Question: I have the following model definitions in an OpenAPI/Swagger spec:
'''
"definitions": {
"models.Equipment": {
"title": "Equipment",
"type": "object",
"properties": {
"Features": {
"type": "array",
"items": {
"$ref": "#/definitions/models.Feature"
}
},
"Id": {
"type": "integer",
"format": "int64"
},
"IdType": {
"type": "string"
},
"Name": {
"type": "string"
},
"Price": {
"type": "integer",
"format": "int32"
}
}
},
"models.Feature": {
"title": "Feature",
"type": "object",
"properties": {
"Equipments": {
"type": "array",
"items": {
"$ref": "#/definitions/models.Equipment"
}
},
"Id": {
"type": "integer",
"format": "int64"
},
"IdFeature": {
"$ref": "#/definitions/models.Feature"
},
"Name": {
"type": "string"
}
}
}
}
'''
In the 'Feature' model, he 'Equipments' property is defined as an array of 'Equipment' models, but Swagger UI 3.x renders it as an empty array '[]'. Everywhere 'Feature' model is used, like as examples for 'POST' method in 'Feature' I have this kind of display.

Is the definition incorrect in some way?
The complete spec is here:
<URL>
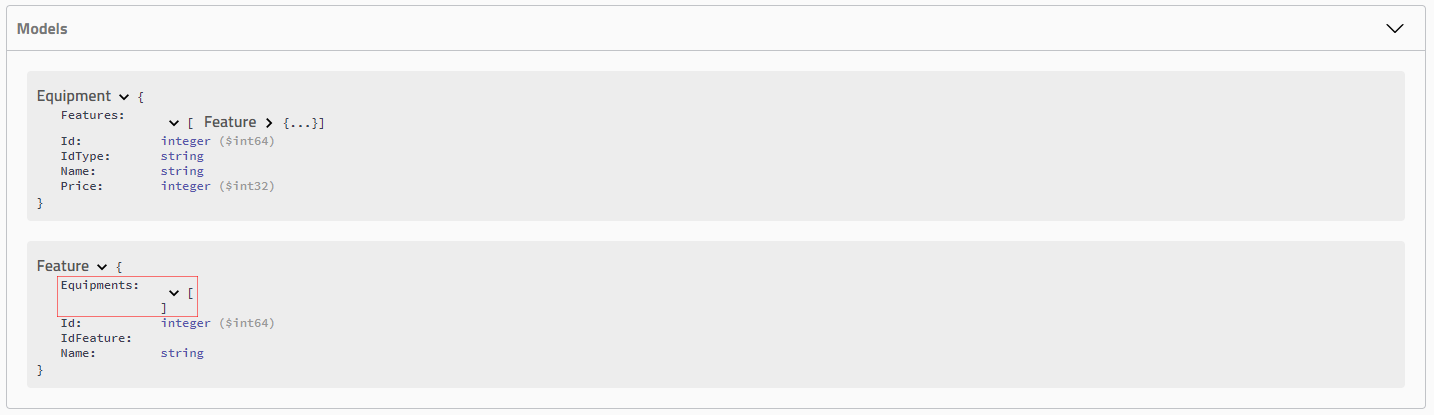
Answer: This seems to be a bug in Swagger UI and is most likely caused by circular references in your models - 'models.Equipment' references 'models.Feature', and 'models.Feature' references 'models.Equipment'. You can open an issue in the <URL> on GitHub.
Your spec also contains errors in the response definitions:
'''
"responses": {
"200": {
"schema": {
"$ref": "#/definitions/models.Equipment"
}
},
"403": {}
}
'''
Each response <URL>, so the correct version would be:
'''
"responses": {
"200": {
"description": "OK",
"schema": {
"$ref": "#/definitions/models.Equipment"
}
},
"403": {
"description": "Oops"
}
}
'''